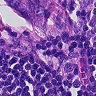
Metastatic tissue present: yes